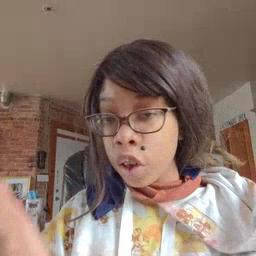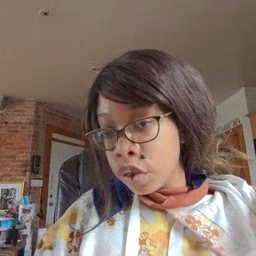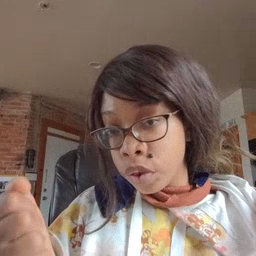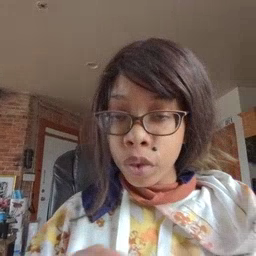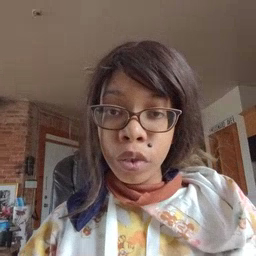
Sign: car